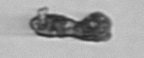
Label: Pseudochattonella_farcimen